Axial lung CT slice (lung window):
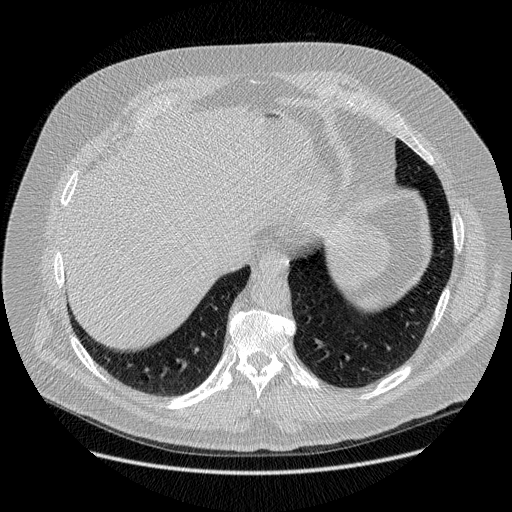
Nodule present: no